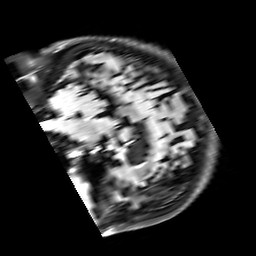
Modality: FLAIR
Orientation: sagittal
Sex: female
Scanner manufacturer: siemens
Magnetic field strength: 3 T
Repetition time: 10 s
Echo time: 0.09 s